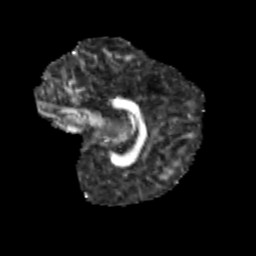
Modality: FA
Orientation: sagittal
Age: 10
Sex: male
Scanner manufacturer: siemens
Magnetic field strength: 3 T
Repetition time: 3.8 s
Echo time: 0.07 s